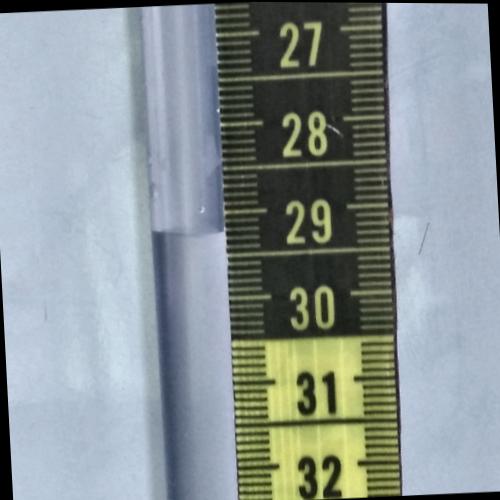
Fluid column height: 29.2 cm